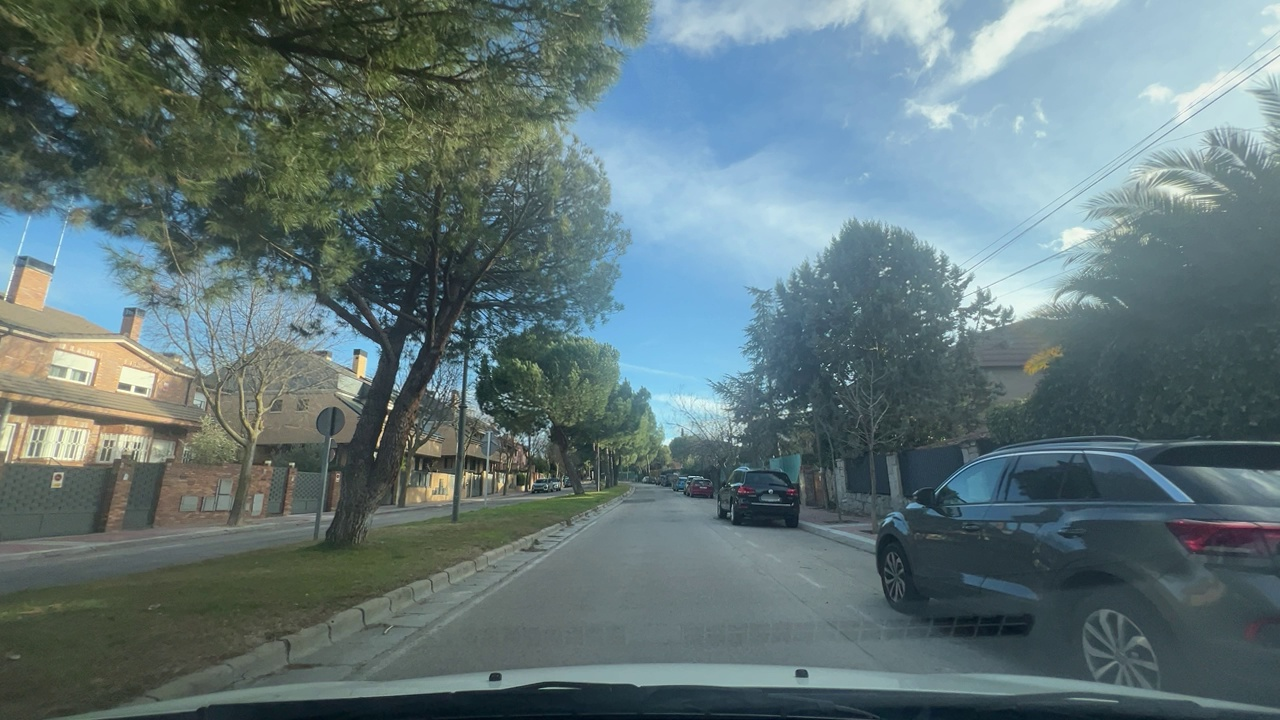
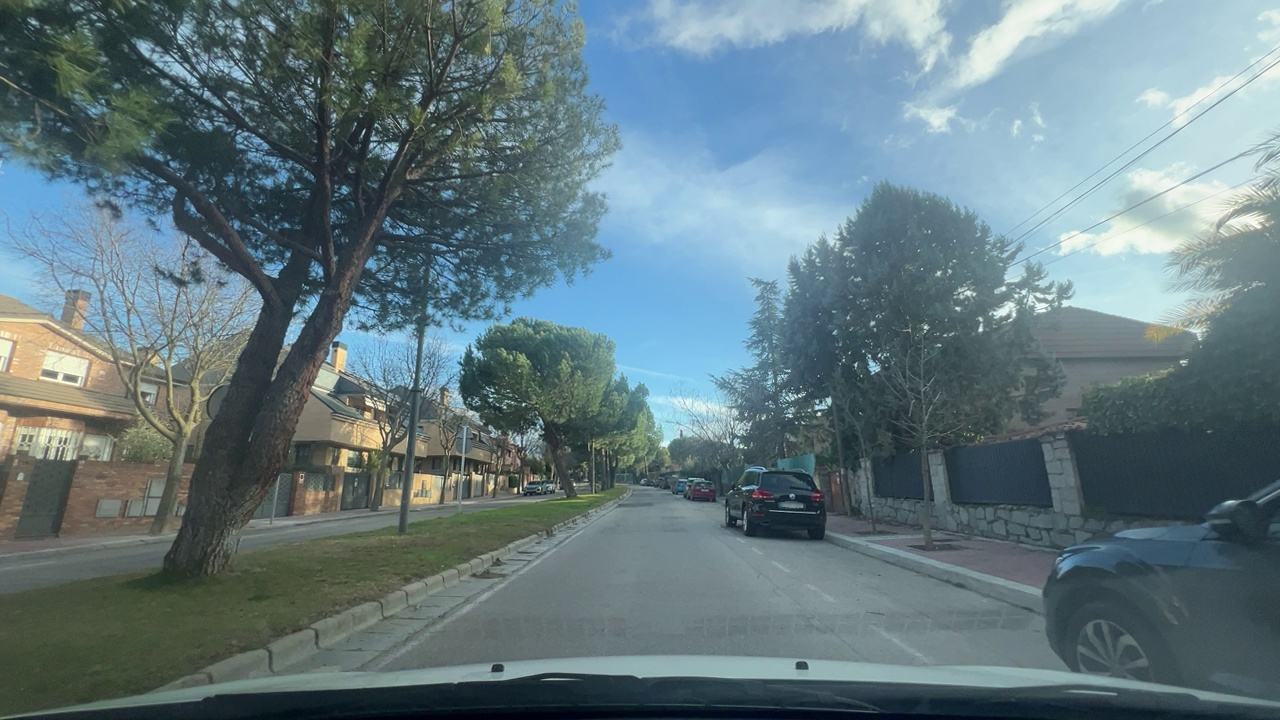
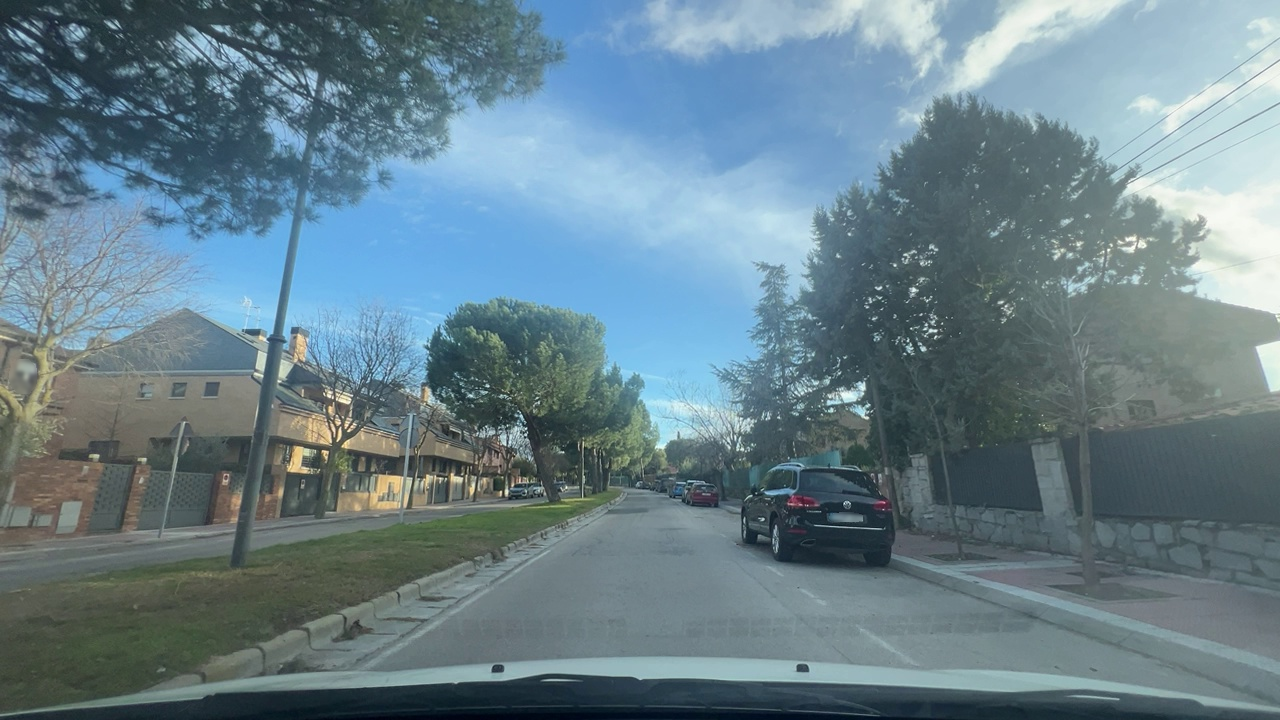
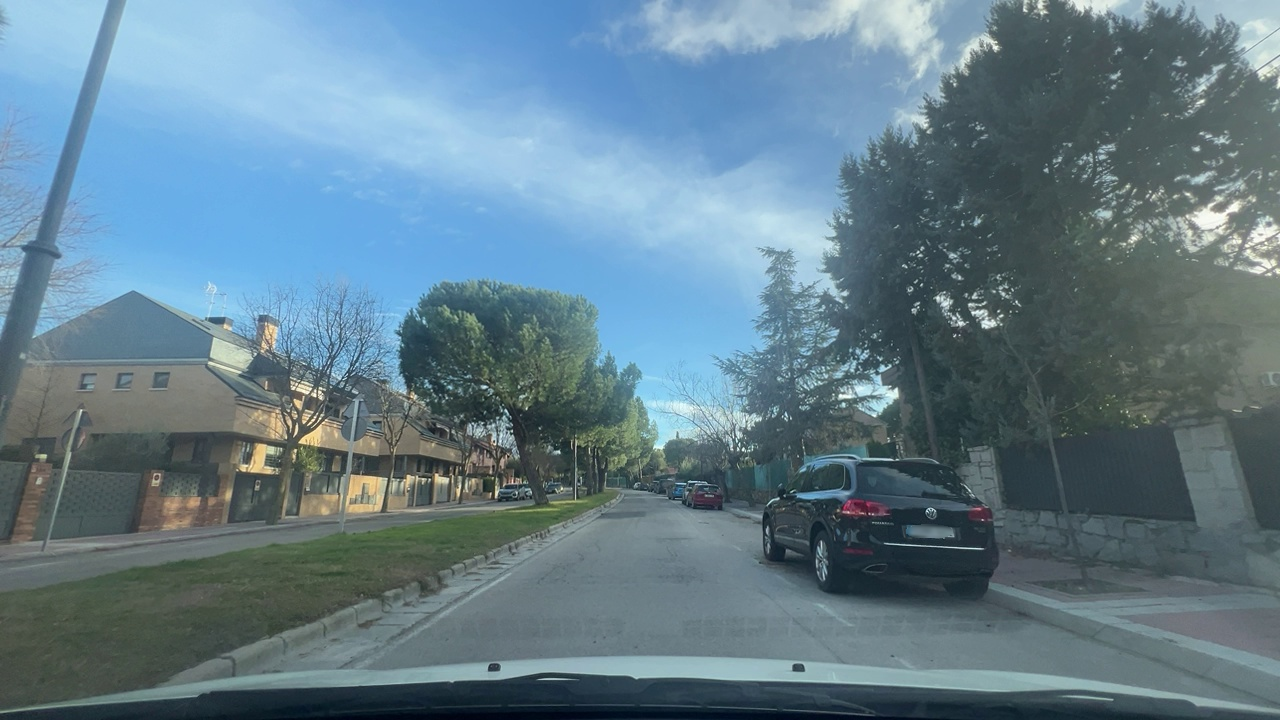
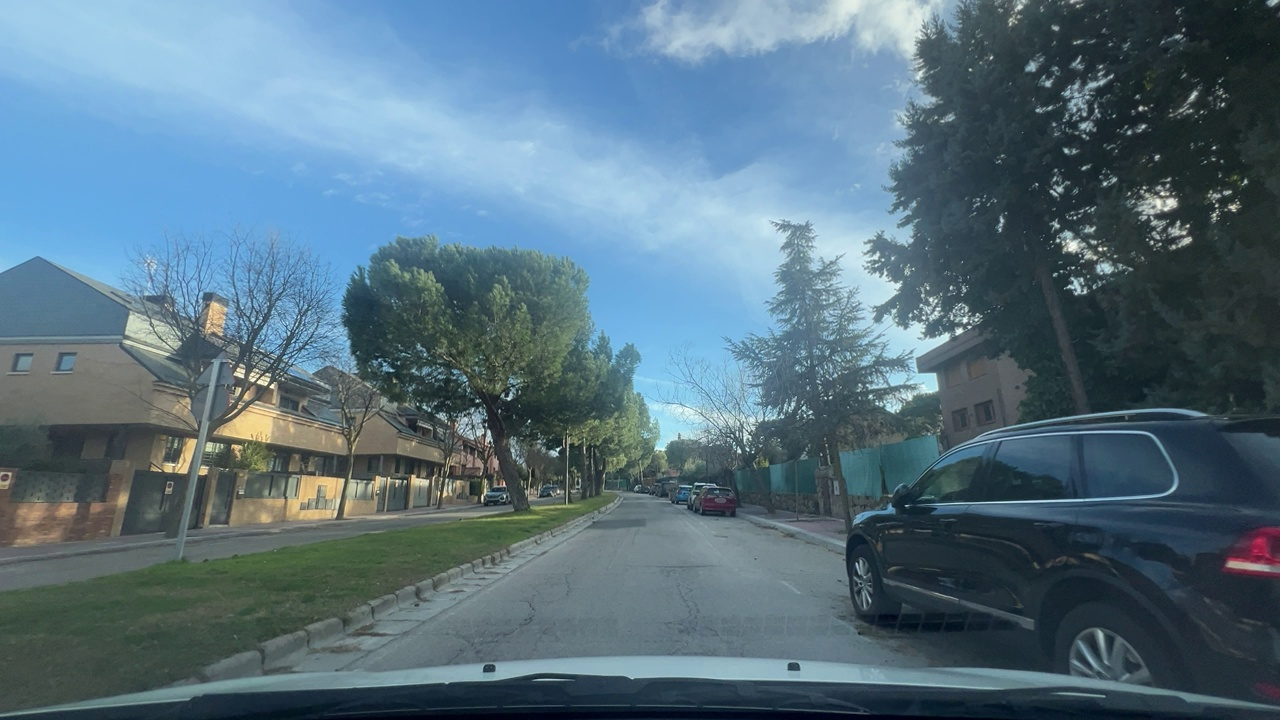
Situation: Lateral parked car
Question: Are stopped vehicles present on the right adjacent side of the ego lane?
Answer: Yes
Reasoning: Parked vehicles are visible along the right side of the roadway.

Situation: Lateral parked car
Question: Are stopped vehicles present on the left adjacent side of the ego lane?
Answer: No
Reasoning: There are no parked vehicles visible on the left side of the ego lane

Situation: Lateral parked car
Question: Are vehicles parked parallel or perpendicular to the roadway near the ego lane?
Answer: Yes
Reasoning: Several vehicles are parked parallel to the curb on the right.

Situation: Lateral parked car
Question: Does the environment indicate an urban road where curbside parking is permitted?
Answer: Yes
Reasoning: Buildings and curbside parking indicate an urban environment.

Situation: Lateral parked car
Question: Is the ego vehicle traveling in a middle lane with traffic lanes (designated to drive cars not to park) on both sides?
Answer: No
Reasoning: The ego car is travelling in the only lane the road has available